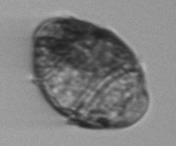
Label: Margalefidinium